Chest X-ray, PA view. Patient: 9 years old, sex M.
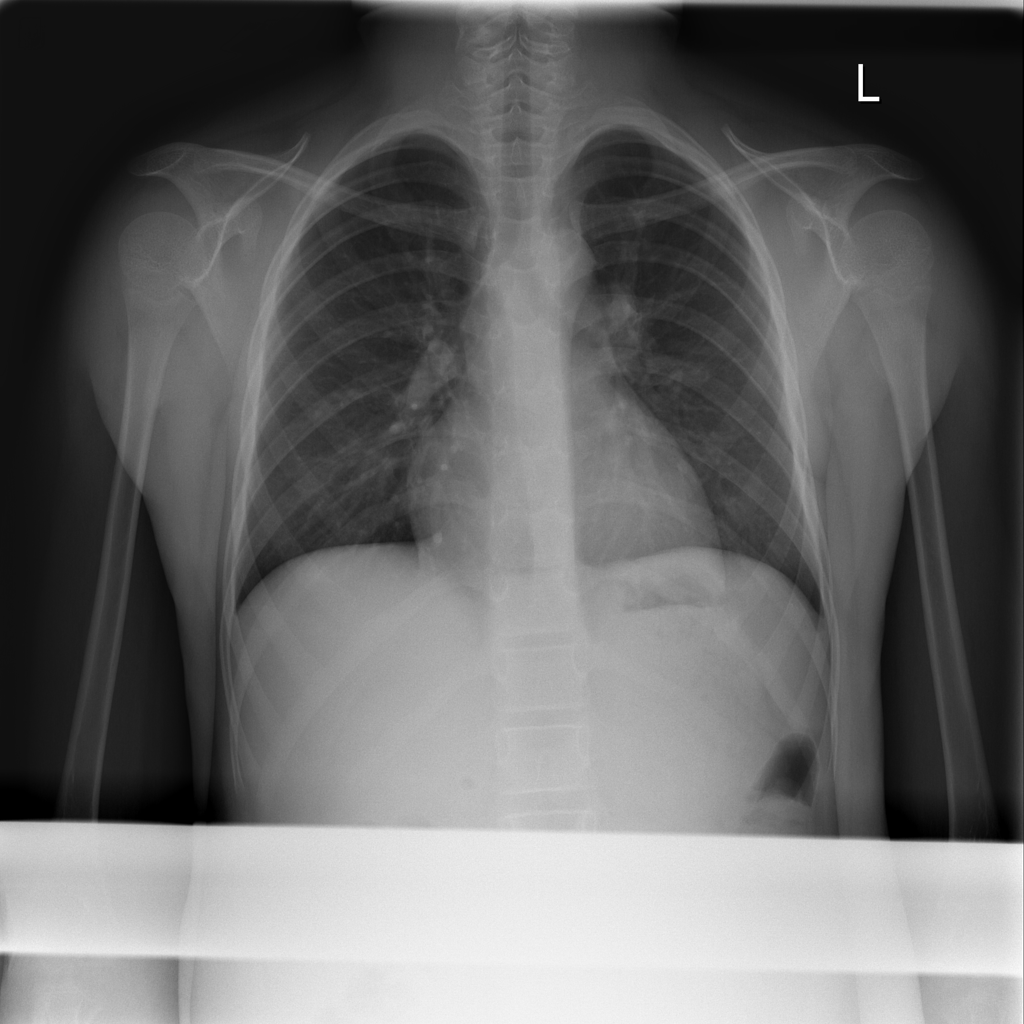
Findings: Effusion